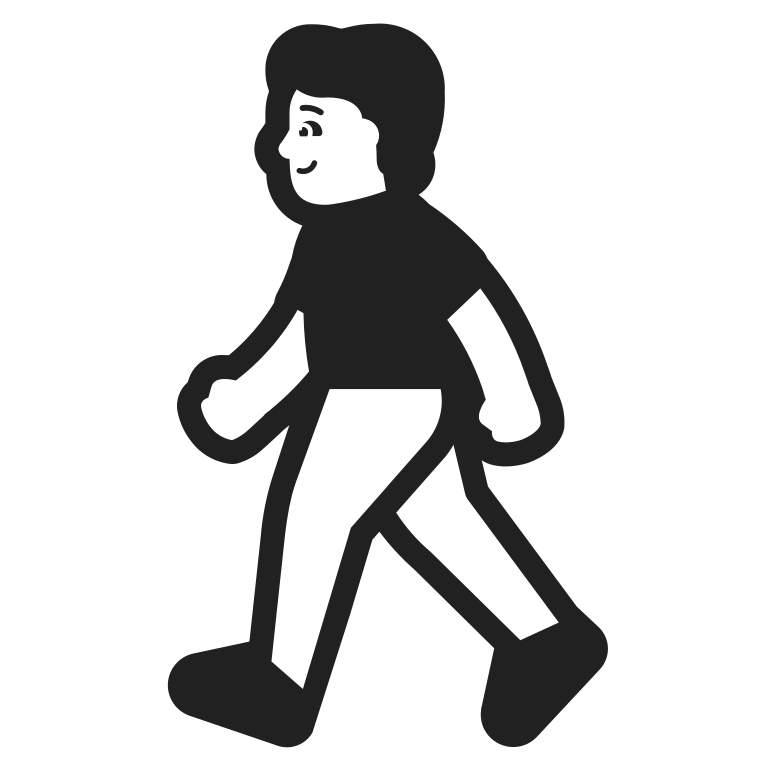
person walking high contrast default